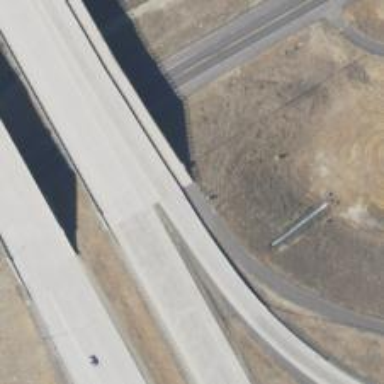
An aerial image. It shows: Cycleway bridge with asphalt surface.